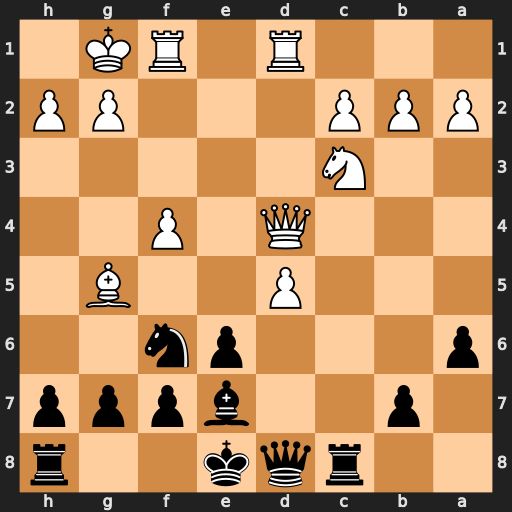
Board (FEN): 2rqk2r/1p2bppp/p3pn2/3P2B1/3Q1P2/2N5/PPP3PP/3R1RK1
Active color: b
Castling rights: k
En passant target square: -
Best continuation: Bc5 Qxc5 Rxc5